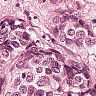
Metastatic tissue present: yes